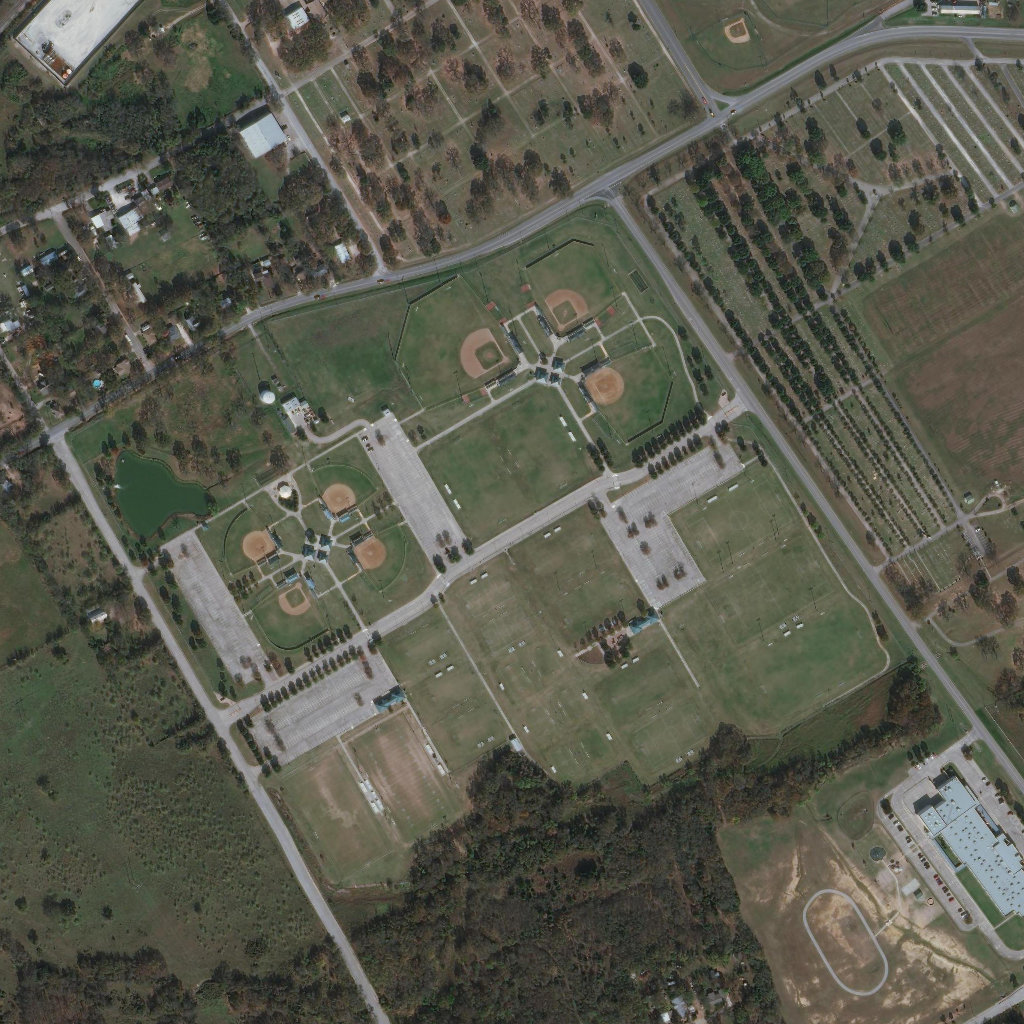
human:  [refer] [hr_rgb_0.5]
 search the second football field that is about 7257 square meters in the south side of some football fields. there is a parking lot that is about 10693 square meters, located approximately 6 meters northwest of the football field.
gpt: <box>[[68, 52, 81, 63, 0]]</box>

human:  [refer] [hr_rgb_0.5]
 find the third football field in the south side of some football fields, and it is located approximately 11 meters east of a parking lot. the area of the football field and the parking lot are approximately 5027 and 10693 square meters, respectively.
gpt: <box>[[66, 46, 77, 55, 0]]</box>